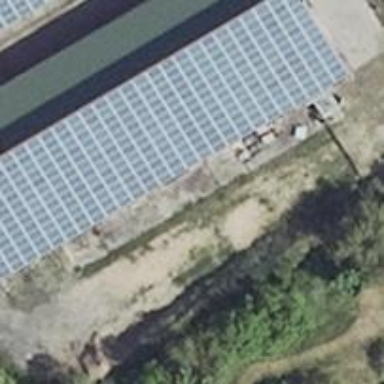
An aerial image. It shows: Building featuring small installation solar photovoltaic panel for electricity generation.